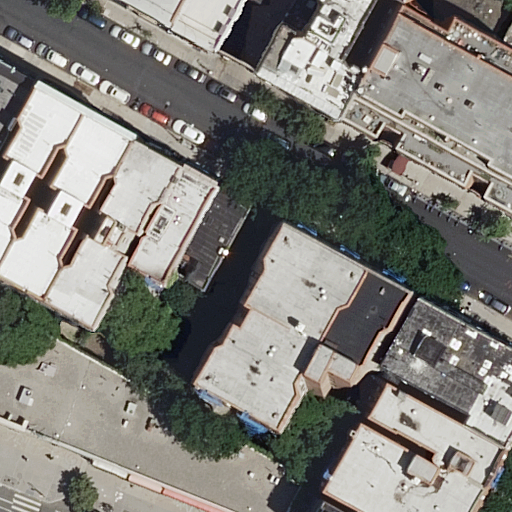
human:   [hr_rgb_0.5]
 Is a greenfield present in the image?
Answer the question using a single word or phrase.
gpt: no

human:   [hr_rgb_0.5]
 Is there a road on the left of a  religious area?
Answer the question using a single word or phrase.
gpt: no

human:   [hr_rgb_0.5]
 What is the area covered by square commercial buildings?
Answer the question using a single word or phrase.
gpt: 0m2

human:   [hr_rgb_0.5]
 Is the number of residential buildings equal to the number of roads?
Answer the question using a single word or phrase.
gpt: no

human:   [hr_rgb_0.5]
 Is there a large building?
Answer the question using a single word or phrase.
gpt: yes

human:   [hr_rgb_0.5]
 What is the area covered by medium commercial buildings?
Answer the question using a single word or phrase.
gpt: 0m2

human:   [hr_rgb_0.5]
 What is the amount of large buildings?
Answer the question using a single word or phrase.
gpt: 2

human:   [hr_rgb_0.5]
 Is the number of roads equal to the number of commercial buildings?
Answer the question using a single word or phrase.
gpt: no

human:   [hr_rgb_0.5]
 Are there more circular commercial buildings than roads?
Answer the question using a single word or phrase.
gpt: no

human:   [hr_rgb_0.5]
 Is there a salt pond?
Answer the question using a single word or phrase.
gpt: no

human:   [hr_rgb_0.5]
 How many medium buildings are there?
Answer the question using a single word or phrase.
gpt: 13

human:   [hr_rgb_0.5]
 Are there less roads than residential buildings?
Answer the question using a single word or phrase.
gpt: yes

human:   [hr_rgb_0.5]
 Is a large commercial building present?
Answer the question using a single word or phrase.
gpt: no

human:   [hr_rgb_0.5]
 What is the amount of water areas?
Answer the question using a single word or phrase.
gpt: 0

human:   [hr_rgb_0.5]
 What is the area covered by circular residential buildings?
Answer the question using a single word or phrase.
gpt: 0m2

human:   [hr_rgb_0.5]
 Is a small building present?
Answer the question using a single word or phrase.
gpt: yes

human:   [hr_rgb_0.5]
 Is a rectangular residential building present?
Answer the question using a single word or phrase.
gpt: yes

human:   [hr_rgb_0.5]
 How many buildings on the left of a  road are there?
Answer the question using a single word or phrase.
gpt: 8

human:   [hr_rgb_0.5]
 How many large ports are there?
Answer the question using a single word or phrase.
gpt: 0

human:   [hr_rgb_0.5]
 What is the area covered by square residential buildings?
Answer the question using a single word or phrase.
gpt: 0m2

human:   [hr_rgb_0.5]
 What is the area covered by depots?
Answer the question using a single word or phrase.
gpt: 0m2

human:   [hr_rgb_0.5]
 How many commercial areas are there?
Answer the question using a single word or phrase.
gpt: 0

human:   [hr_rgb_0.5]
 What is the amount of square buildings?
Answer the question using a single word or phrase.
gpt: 0

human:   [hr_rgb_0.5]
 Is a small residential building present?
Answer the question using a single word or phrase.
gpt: yes

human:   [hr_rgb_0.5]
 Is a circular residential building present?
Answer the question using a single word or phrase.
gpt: no

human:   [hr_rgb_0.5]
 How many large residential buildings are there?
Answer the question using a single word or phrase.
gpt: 2

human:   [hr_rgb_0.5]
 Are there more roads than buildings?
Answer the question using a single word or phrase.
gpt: no

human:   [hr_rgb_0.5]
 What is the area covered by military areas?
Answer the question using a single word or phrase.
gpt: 0m2

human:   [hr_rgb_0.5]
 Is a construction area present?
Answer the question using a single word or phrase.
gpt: no

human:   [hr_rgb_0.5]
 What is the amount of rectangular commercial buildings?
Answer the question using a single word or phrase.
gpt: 0

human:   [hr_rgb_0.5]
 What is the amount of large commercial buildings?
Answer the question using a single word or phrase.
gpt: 0

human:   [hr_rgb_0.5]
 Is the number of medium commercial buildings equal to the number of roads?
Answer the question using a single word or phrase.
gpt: no

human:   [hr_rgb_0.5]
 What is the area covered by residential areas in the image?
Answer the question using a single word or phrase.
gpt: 0m2

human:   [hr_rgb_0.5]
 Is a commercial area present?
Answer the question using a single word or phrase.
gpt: no

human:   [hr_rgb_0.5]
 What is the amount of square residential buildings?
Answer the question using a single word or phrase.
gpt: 0

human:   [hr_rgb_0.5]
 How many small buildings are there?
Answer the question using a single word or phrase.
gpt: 4